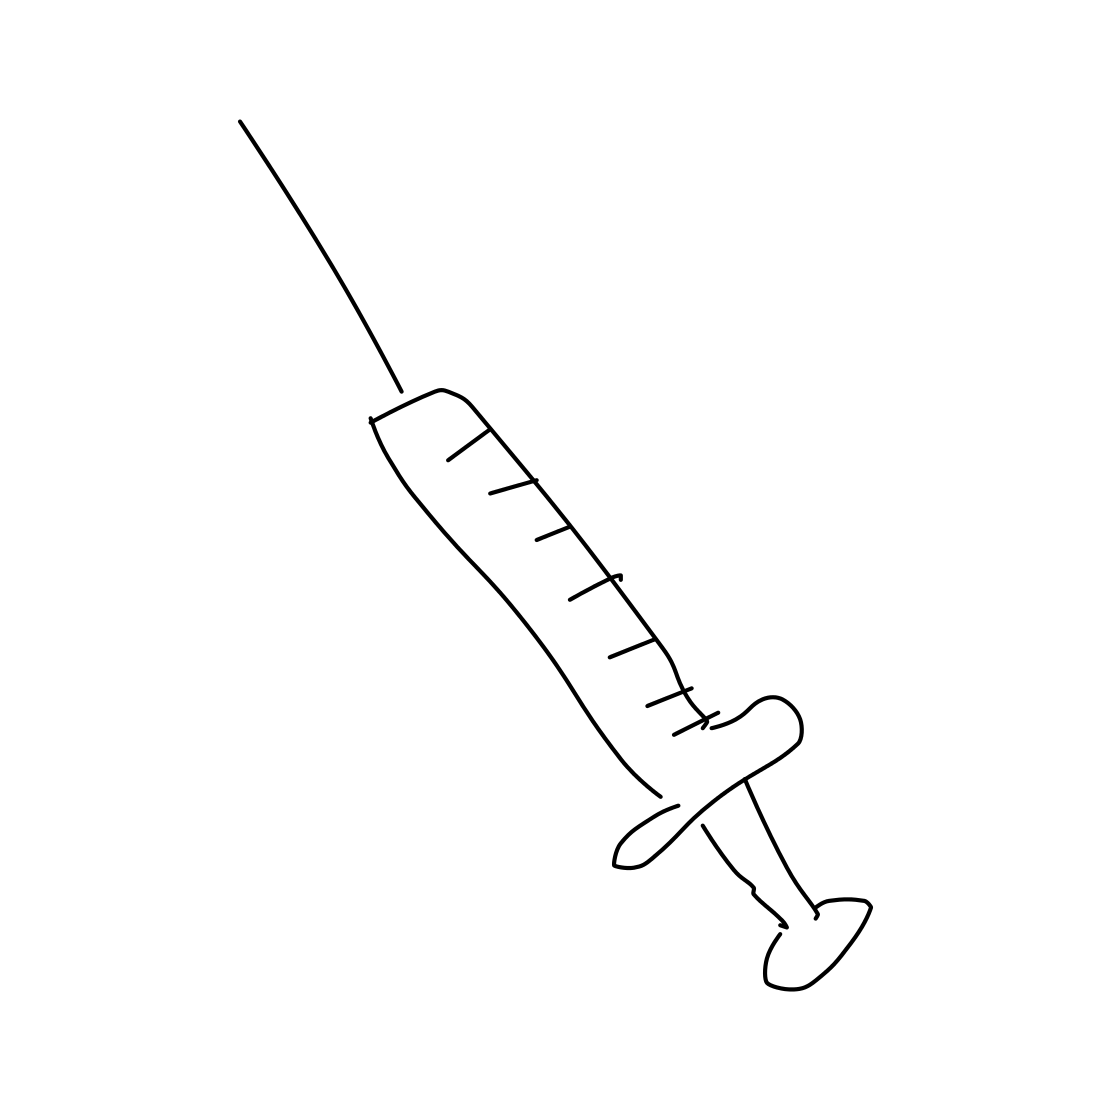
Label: syringe